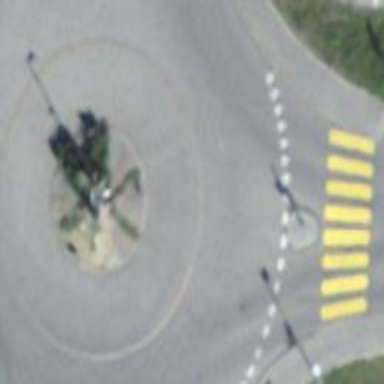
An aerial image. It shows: Residential road with asphalt surface leading to roundabout.